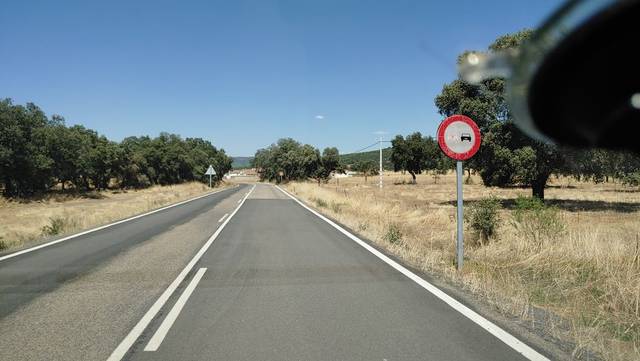
Region: Spain
Coordinates: 38.805, -4.706